Aerial crown-view tile of a tropical tree (Barro Colorado Island, Panama), acquired 20250915:
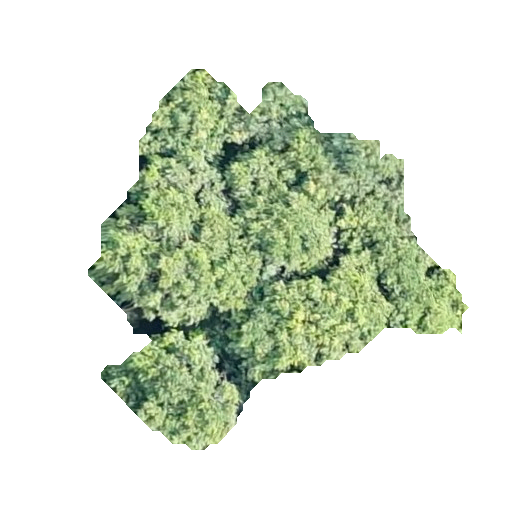
Species: Protium stevensonii
GBIF accepted scientific name: Tetragastris panamensis
Crown area: 119.524 m²